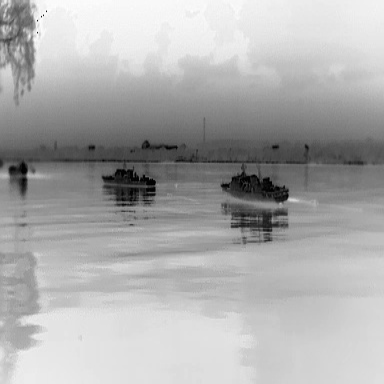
There are two warships in the infrared image.